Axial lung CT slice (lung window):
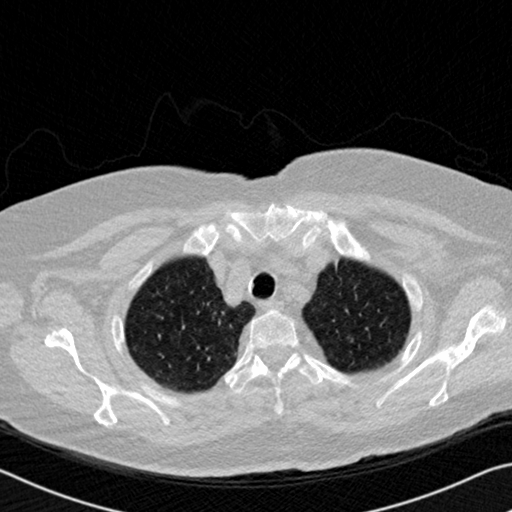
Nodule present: no